Question: I need little help with NSDictionary. How can I get 1 pair, lets say a value for "id" if I have dictionary
'''
NSDictionary *allCourses = [NSJSONSerialization JSONObjectWithData:allCoursesData options:NSJSONReadingMutableContainers error:&error];
'''
and it looks like this:

Thanks for Your help.
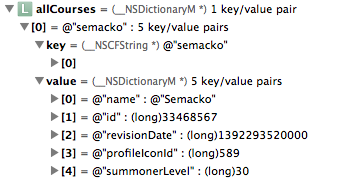
Answer: The shortest way:
'''
NSNumber *number = allCourses[@"semacko"][@"id"];
'''